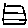
Label: square